Question: I've been trying to use strtok in order to write a polynomial differentiation program, but it seems to be behaving oddly. At this point I've told it to stop at the characters ' ', [, ], (, and ). But for some reason, when passed input such as "Hello[]" it returns "Hello
"
Is there anything wrong with my code here? All the polynomial string is is the text "Hello[]"
'''
void differentiate(char* polynomial)
{
char current[10];
char output[100];
strncpy(current, strtok(polynomial, " <URL>;
printf("%s", current);
} // differentiate()
'''
EDIT : It appears to be an issue related to the shell, and it would also appear to not be a newline after all, as when I use bash it does not occur, but when I use fish, I get the following:

I've never seen this kind of thing before, does anyone have any advice? Is this just a quirk of fish?
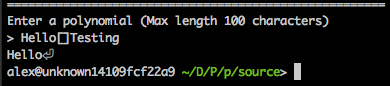
Answer: I converted your code into this SSCCE (<URL>:
'''
#include <string.h>
#include <stdio.h>
static
void differentiate(char* polynomial)
{
char current[10];
strncpy(current, strtok(polynomial, " <URL>;
printf("<<%s>>
", current);
}
int main(void)
{
char string[] = "Hello[]";
printf("Before: <<%s>>
", string);
differentiate(string);
printf("After: <<%s>>
", string);
return 0;
}
'''
Actual output:
'''
Before: <<Hello[]>>
<<Hello>>
After: <<Hello>>
'''
I was testing with GCC 4.8.1 on Mac OS X 10.8.4, but I got the same result with the Apple-supplied GCC ('i686-apple-darwin11-llvm-gcc-4.2 (GCC) 4.2.1 (Based on Apple Inc. build 5658) (LLVM build 2336.11.00)') and 'clang' ('Apple LLVM version 4.2 (clang-425.0.28) (based on LLVM 3.2svn)').
You should justify your assertion that you got a newline out of 'strtok()' by adapting this test and showing the output. Note how the code uses the '<<' and '>>' to surround the string it is printing; if there's a newline in there, it will show up inside the double angle brackets.